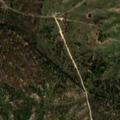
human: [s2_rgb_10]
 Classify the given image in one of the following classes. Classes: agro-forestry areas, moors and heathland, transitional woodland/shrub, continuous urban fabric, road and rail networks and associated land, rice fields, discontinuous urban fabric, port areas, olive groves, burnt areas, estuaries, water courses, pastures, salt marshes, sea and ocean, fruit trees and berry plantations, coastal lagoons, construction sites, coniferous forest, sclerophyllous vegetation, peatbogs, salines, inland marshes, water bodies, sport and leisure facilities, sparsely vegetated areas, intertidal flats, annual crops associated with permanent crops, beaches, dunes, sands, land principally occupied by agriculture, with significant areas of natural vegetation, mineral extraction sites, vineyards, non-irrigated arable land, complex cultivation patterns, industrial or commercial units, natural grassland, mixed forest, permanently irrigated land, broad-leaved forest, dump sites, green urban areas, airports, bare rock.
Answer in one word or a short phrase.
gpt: pastures, broad-leaved forest